Question: How can I make this kind of error message? I am building a login validation form.

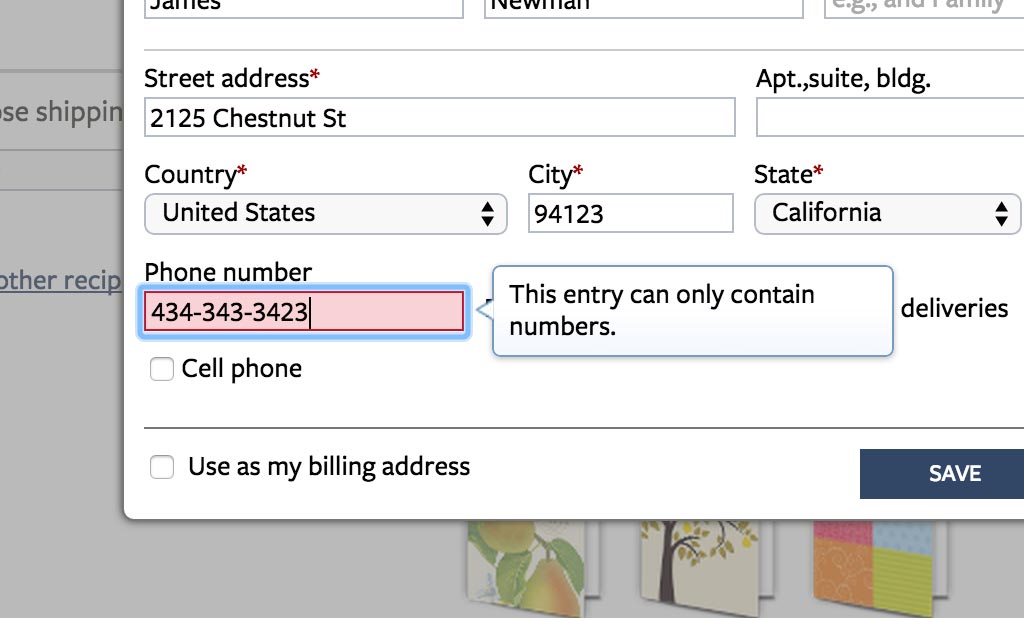
Answer: You can use 'customValidity' api to create custom messages and will use the default tooltip provided by the browser.
<URL>
<URL>
'''
var inputs = document.querySelectorAll('input');
inputs.forEach(input => {
input.addEventListener('invalid', function(e) {
e.target.setCustomValidity("[CUSTOM MESSAGE] This field cannot be left blank")
})
input.addEventListener('input', function(e) {
e.target.setCustomValidity("");
})
})
'''